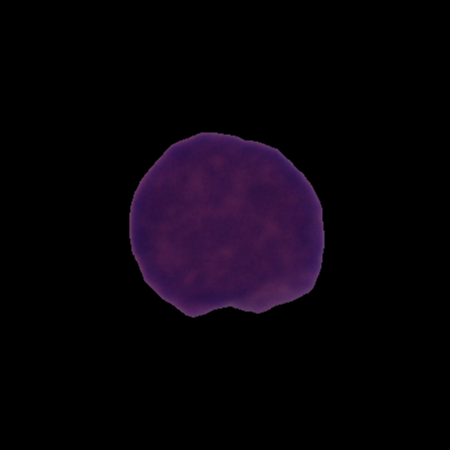
Label: cancer